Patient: sex M, age 62
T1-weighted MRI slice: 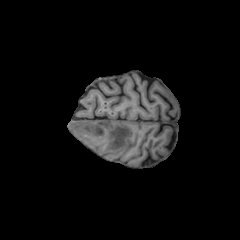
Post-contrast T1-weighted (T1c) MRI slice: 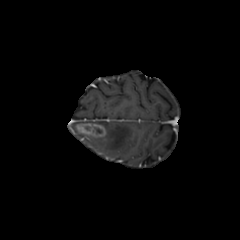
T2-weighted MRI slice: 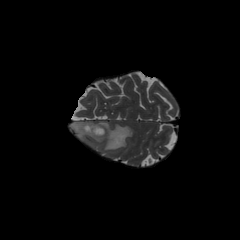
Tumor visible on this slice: yes
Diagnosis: Glioblastoma, IDH-wildtype
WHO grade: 4